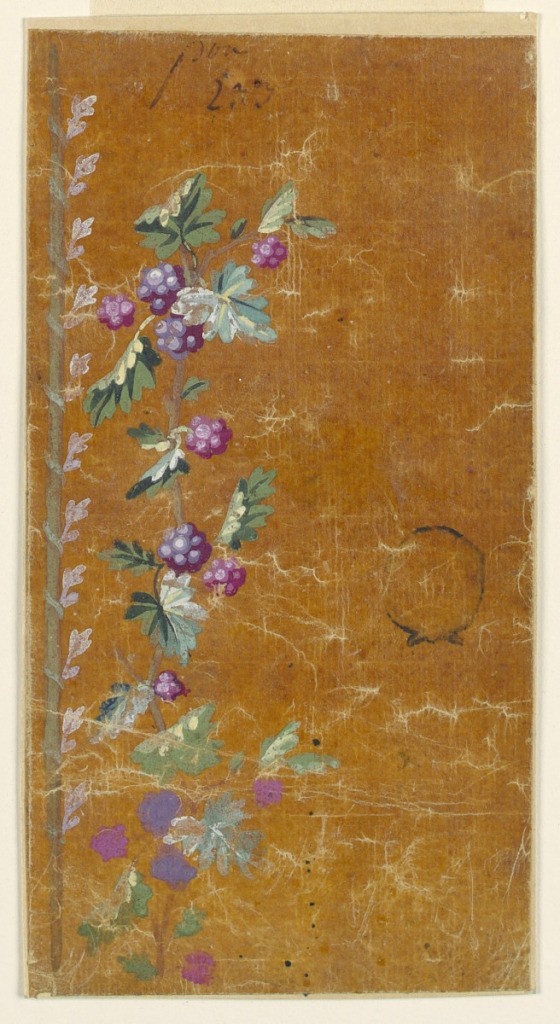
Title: Design for an Embroidered Border of the "Fabrique de St. Ruf"
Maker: Fabrique de Saint Ruf, Lyon, France
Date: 1790–1800
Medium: Brush and gouache, incised lines on glazed tracing paper
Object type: Drawing
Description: A raspberry stem rises beside a pole around which a fantastical leaf plant winds. Written on top, in ink: "Pon 233".